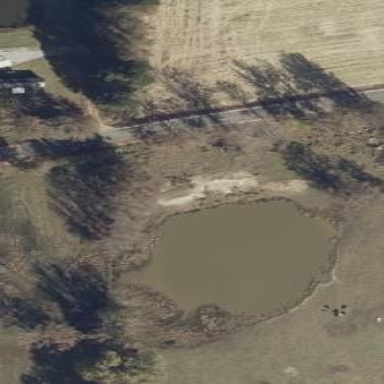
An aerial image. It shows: Serene pond surrounded by nature.